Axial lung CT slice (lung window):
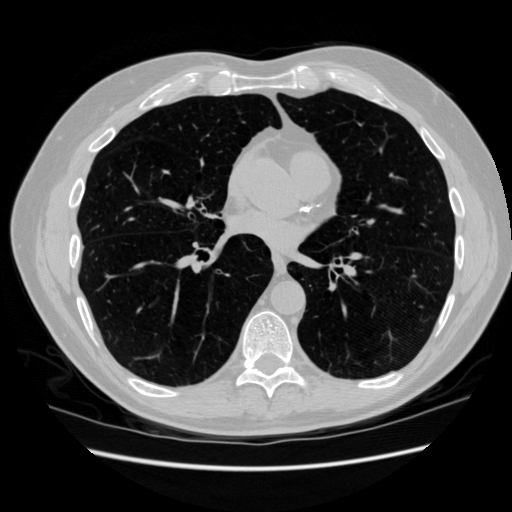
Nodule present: no